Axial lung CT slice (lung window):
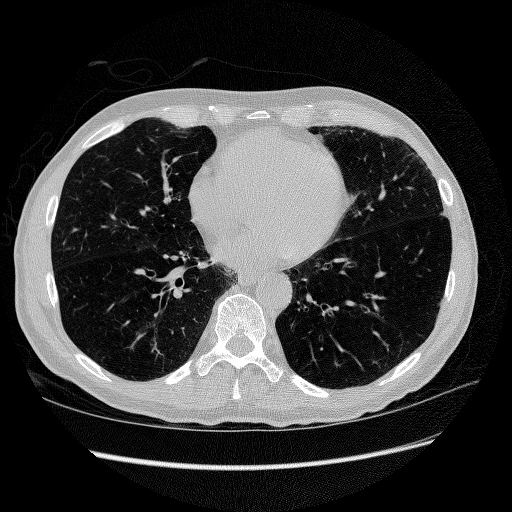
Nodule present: no